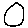
Label: circle